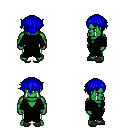
a pixel art fantasy rpg character, male body template, orc, green skin, gray robe, white pants, blue short bangs hairstyle, gray slippers, four views (front, back, left, right), 2x2 character sprite sheet, small pixel art, hard edges, no anti-aliasing